Question:
After using Include, the name still doesn't show up. Then I did the debugging and found the odd stuff.
I inspect the users inside the db object and found its count=0(see 1),
then I clicked a refresh icon which located in area 3 so that I can see the Results View in area 2. After doing that, the users are loaded. But I still cannot get users at the first place even I specified
'''
db.Configuration.LazyLoadingEnabled = false;
'''
.
Please help
---
I am learning MVC and I have a very simple data model.
Say meeting relates its organizer which is an instance of a user.
And I am using EF6.
Here is my code
'''
public ActionResult Index()
{
myEntities db = new myEntities();
return View(db.meetings);
}
'''
Each meeting entity associates with a group users and it has a field called organizer_id which is a user id.
I'd like to list all meetings on my home page and their organizers' names.
Here is my Razor code
'''
@foreach (var item in Model) {
<tr>
<td>
@Html.DisplayFor(modelItem => item.title)
</td>
<td>
@Html.DisplayFor(modelItem => item.address)
</td>
<td>
@Html.DisplayFor(modelItem => item.event_date_time)
</td>
<td>
@Html.DisplayFor(modelItem => item.description)
</td>
<td>
@Html.DisplayFor(modelItem => item.users.SingleOrDefault(u => u.id == item.organizer_id).name)
</td>
..............
'''
In the organizer name cell, it will always display nothing.
I did a step by step debugging and found that I have access to the associated users for each meeting in back-end C# code, but when it goes in the Razor, the item only has its own values, but the associated users which are item.users are null(because I checked item.users.Count was 0).
So that's why I came to the conclusion.
Could anyone point out my mistake please?
Thanks in advance
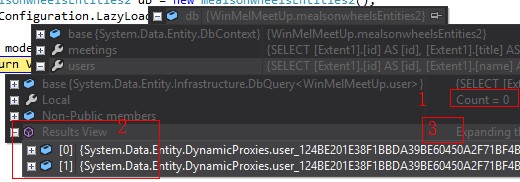
Answer: I finally solved this issue by myself.
here is what I did(To be honest, I know this is not the "standard" way to do it, if you know how to fix this issue properly and decently, please DO ADD YOUR ANSWERS. THANK YOU!)
'''
var events = db.meetings.ToList();
var ers = db.users.ToList();
List<MeetingModel> models = events.Select(i =>
new MeetingModel {
Title = i.title,
Address = i.address,
Date = i.event_date_time,
Description = i.description,
OrganizerName = ers.FirstOrDefault(u => u.id == i.organizer_id).name
}).ToList();
'''
I force both entities to become lists which are not deferred IEnumberables. In this way, I know when the program is running to these statements, the values of both two have to be stored in these 2 variables.
But this is definitely not the proper way to do it.
Anyone who knows how to solve it, PLEASE DO ADD YOUR ANSWERS.
THANK YOU VERY MUCH!